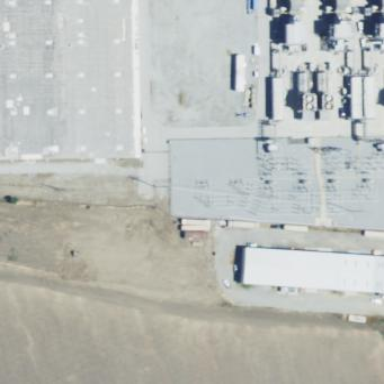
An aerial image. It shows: Power substation.